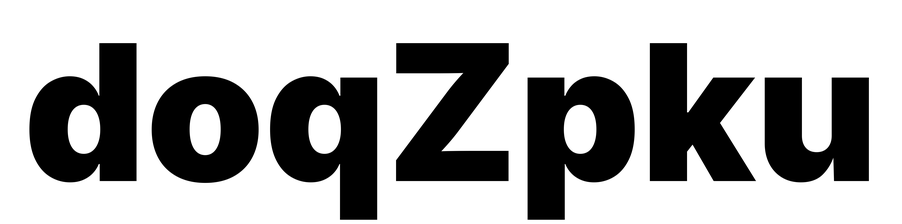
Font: Inter_Black